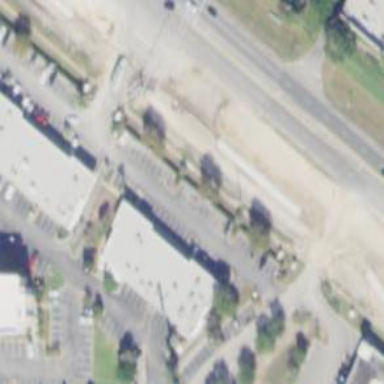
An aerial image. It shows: Commercial building.